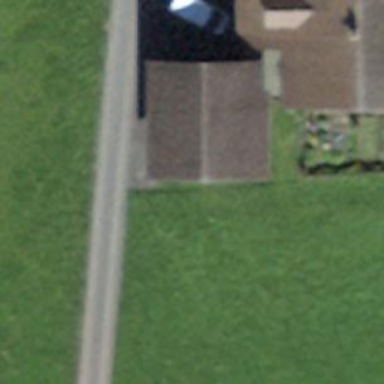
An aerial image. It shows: Shed building.